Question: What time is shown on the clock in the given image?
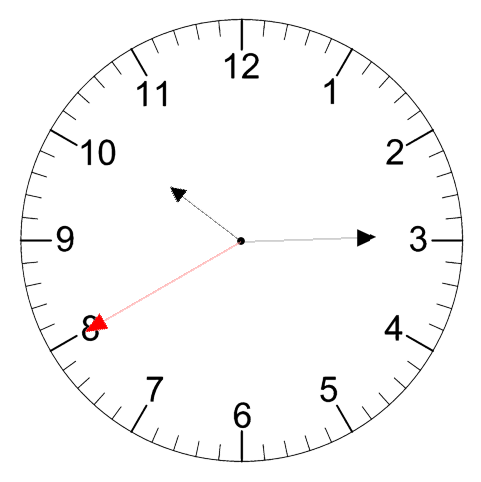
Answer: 10:14:40